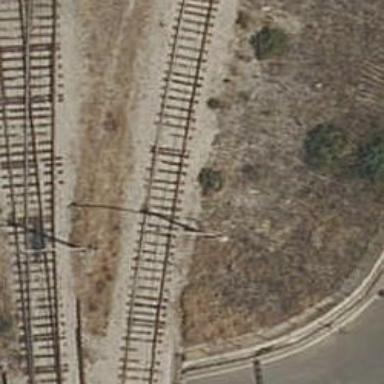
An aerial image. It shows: Rail yard with electrified contact lines for the trains.